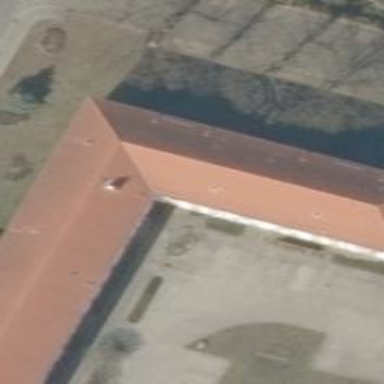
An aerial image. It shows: Building with ridge on the roof.